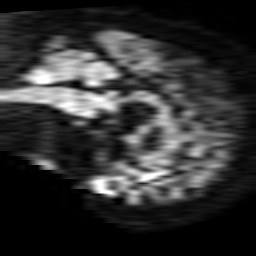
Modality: TRACE
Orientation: sagittal
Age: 74
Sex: male
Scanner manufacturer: philips
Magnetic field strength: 1.5 T
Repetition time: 4.635 s
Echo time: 0.07843 s